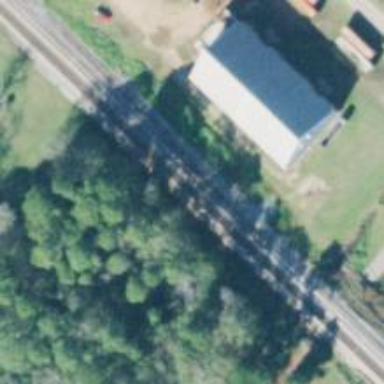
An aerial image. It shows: Railway spur junction.